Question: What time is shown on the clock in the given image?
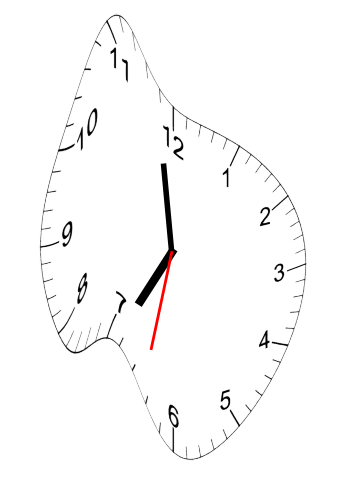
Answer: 06:58:32